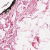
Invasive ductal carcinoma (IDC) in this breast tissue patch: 0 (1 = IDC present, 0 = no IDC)